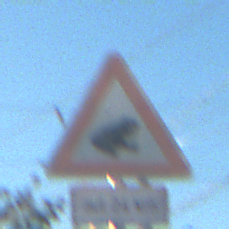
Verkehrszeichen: AmphibienwanderungLinks
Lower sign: LaengeEinerStrecke6
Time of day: MorningAfternoon
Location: Outdoor (Urban)
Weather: Clear
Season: NotSpecified
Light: Natural